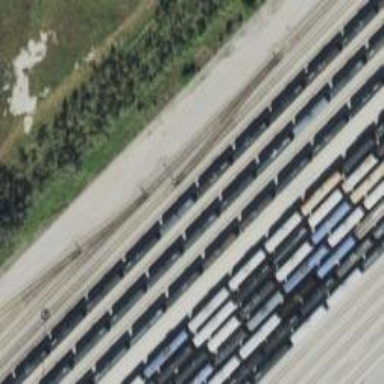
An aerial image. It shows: Railway yard in service.